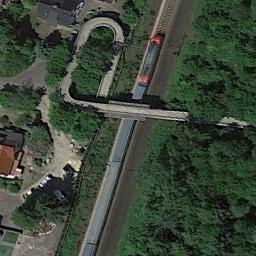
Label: railway